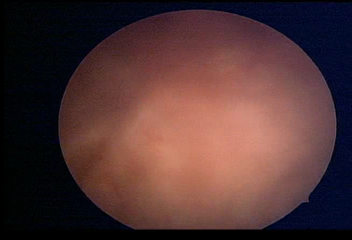
Modality: WLC
Class: Normal mucosa
Bladder cancer association: No